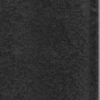
Label: dusty